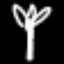
Label: palm tree